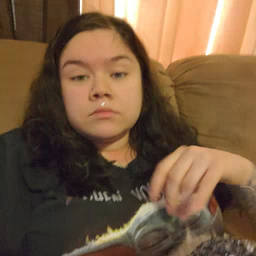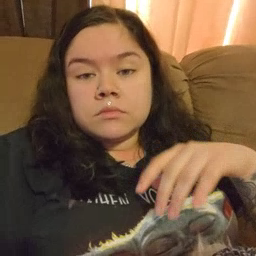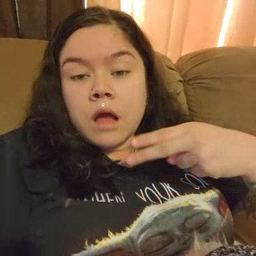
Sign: high